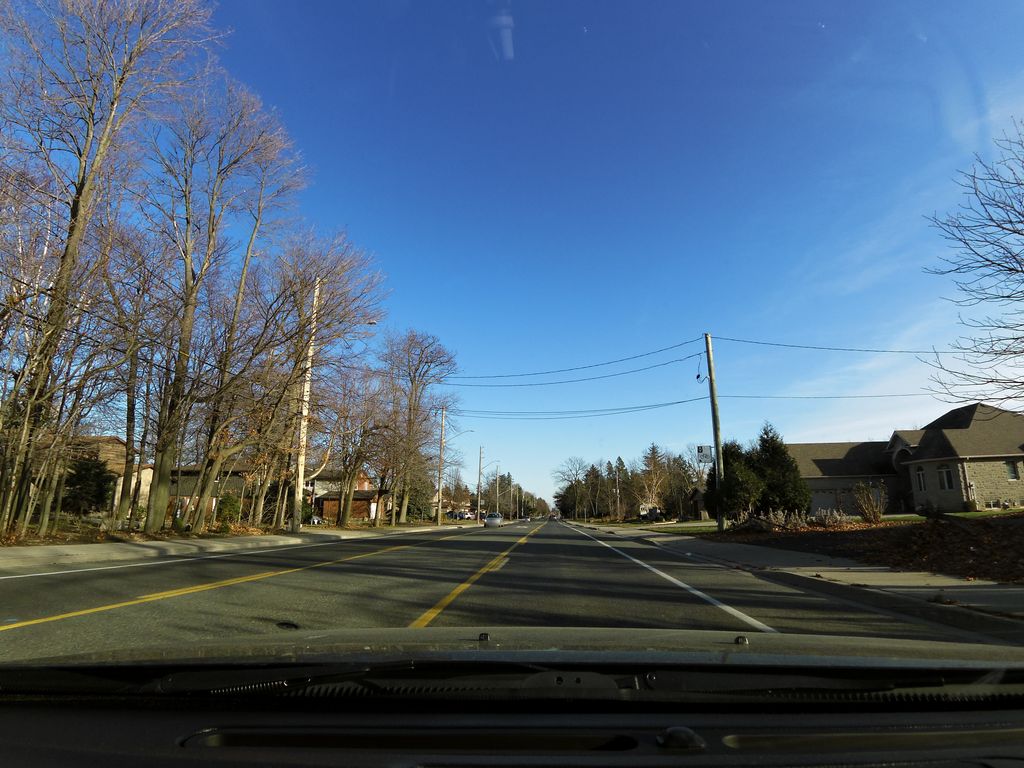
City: hamilton